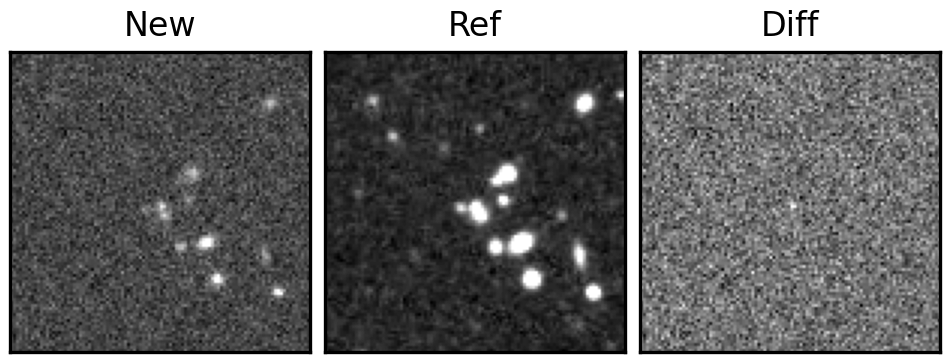
Label: real